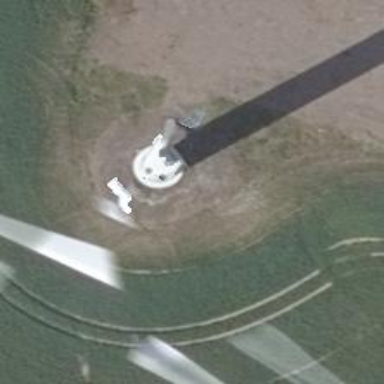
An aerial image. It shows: Wind-powered generator.